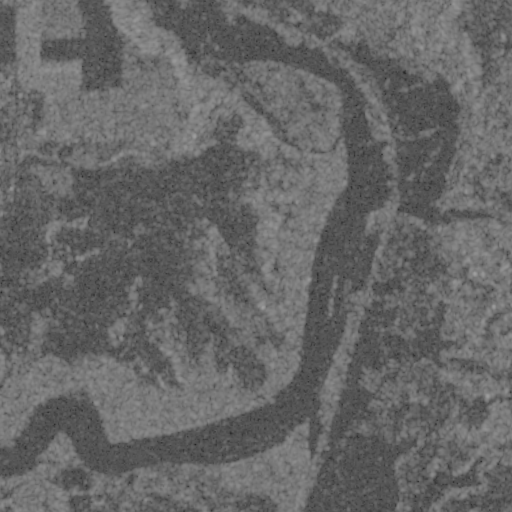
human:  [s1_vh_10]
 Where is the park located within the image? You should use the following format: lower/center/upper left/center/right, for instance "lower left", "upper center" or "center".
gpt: The park is located in the upper right of the image.
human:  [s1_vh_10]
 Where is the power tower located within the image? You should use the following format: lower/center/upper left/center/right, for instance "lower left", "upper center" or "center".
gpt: The power tower is located in the right of the image.
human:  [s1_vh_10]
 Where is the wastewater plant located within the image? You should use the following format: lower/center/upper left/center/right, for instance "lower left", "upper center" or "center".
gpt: The wastewater plant is located in the center left of the image.
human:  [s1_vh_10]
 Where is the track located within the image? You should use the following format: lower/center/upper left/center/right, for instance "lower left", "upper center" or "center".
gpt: There is no track in the image.

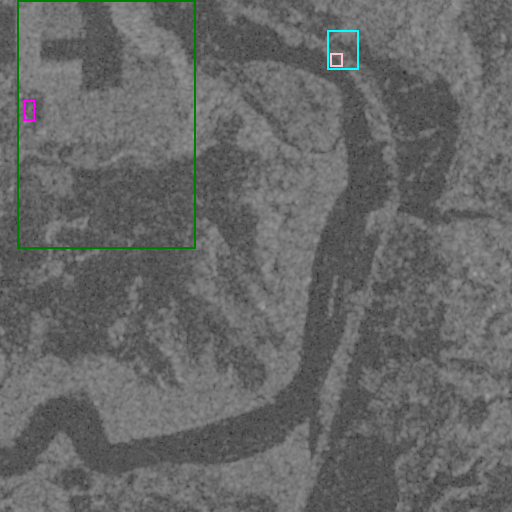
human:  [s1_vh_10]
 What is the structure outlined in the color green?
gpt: The structure outlined in green is a crop field.
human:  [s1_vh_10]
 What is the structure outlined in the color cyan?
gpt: The structure outlined in cyan is a park.
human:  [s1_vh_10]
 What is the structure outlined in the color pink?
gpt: The structure outlined in pink is a parking lot.
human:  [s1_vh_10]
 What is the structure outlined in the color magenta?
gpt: The structure outlined in magenta is a building.
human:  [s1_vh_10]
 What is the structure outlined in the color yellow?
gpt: There is no yellow outline.